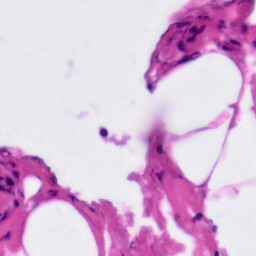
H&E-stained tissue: Tonsil